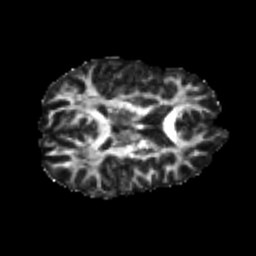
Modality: FA
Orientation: axial
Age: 20
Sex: male
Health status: healthy
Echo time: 0.074 s